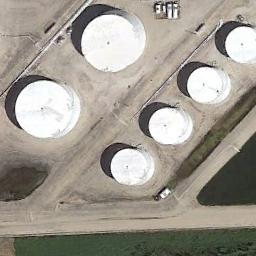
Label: storage_tank